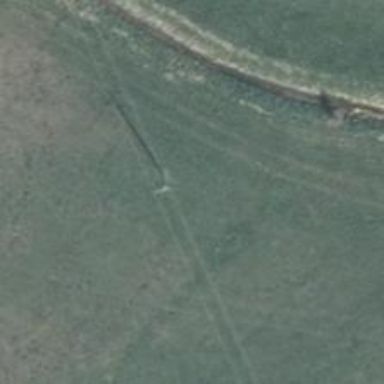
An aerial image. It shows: Power pole.